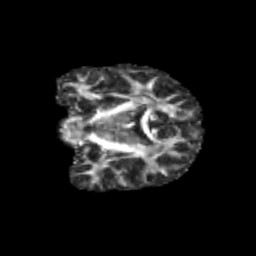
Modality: FA
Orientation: coronal
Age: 12
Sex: male
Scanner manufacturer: siemens
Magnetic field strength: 3 T
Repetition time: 3.8 s
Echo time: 0.07 s